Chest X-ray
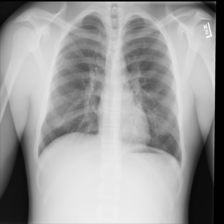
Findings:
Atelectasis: negative
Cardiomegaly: negative
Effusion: negative
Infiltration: negative
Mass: negative
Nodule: negative
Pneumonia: negative
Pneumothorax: negative
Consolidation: negative
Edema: negative
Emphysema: negative
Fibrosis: negative
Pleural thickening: negative
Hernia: negative